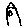
Label: house